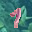
Label: 1